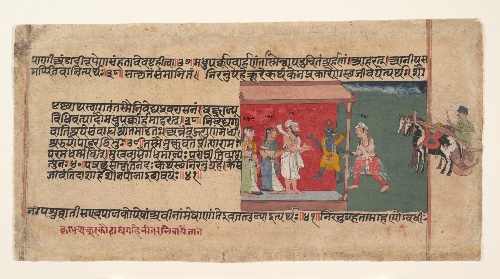
Date: ca. 1620–30
Object type: Folio
Classification: Paintings
Medium: Ink and opaque watercolor on paper
Culture: India (Rajasthan, Mewar)
Dimensions: 6 1/2 x 13 1/4 in. (16.5 x 33.7 cm)
Department: Asian Art
Credit line: Gift of Mr. and Mrs. Walter Eisenberg, 1983
Accession year: 1983
Repository: Metropolitan Museum of Art, New York, NY
Tags: Men|Women|Horses|Krishna|Hinduism